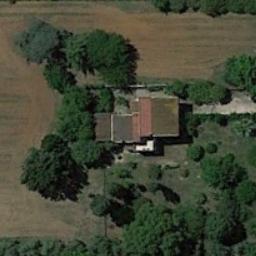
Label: sparse_residential